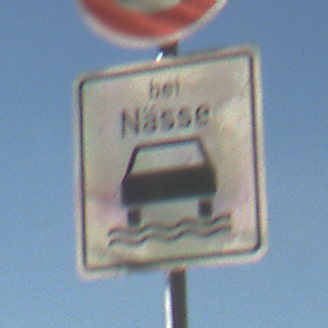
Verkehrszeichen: BeiNaesse
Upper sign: Geschwindigkeit50
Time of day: MorningAfternoon
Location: Outdoor (Nature)
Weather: PartlyCloudy
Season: NotSpecified
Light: Natural